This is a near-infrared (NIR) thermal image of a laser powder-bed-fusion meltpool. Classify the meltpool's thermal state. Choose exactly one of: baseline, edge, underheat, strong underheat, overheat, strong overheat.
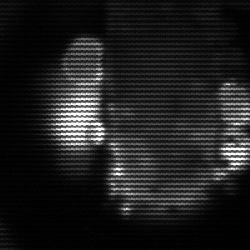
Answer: strong underheat